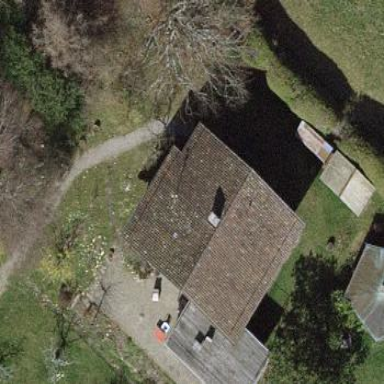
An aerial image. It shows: Simple and straightforward house.